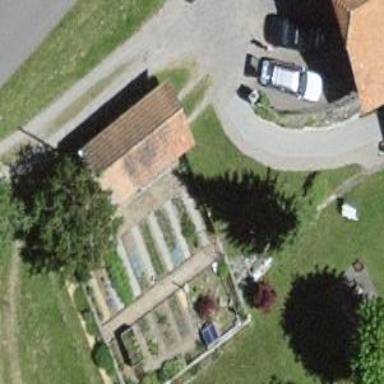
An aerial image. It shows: Garage.